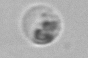
Label: Amoeba